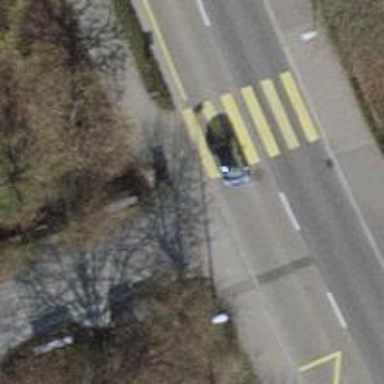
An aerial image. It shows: Kerb serving as barrier.